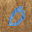
Label: 0